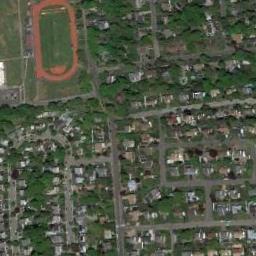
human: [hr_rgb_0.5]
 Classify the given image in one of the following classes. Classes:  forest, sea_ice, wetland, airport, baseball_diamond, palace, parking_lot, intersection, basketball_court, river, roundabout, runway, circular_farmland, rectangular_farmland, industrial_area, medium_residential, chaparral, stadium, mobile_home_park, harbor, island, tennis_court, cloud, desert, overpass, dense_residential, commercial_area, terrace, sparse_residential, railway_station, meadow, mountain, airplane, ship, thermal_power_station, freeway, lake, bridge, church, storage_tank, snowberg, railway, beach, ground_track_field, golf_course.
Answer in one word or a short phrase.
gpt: ground_track_field